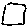
Label: square